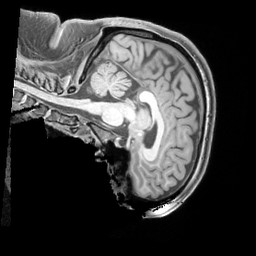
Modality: T1w
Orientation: sagittal